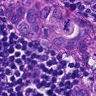
Metastatic tissue present: yes